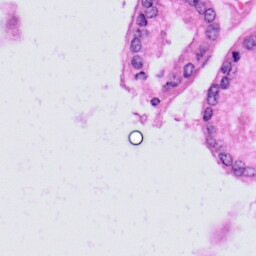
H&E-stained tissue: Prostate